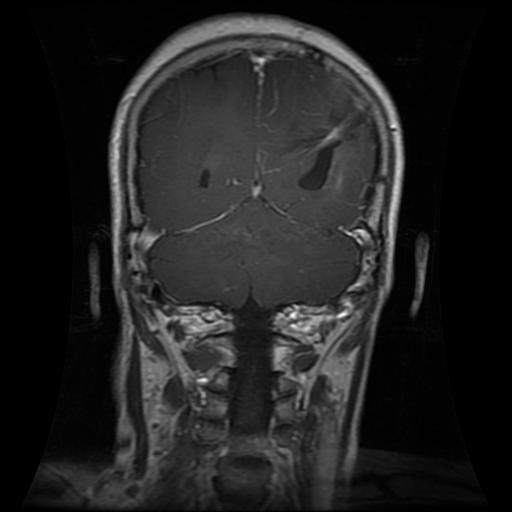
Label: glioma